Question: How can we replicate Tufte's implicit horizontal lines in R?

For example, the following is a good starting point:
'''
library(ggplot2)
ggplot(msleep, aes(x=order)) + stat_bin() + theme_bw()
'''
Removing the border line should be straightforward. The crucial point, overlaying the horizontal line with the bars, is unclear to me.
I imagine two approaches here:
1. Ad-hoc solution for this particular example
2. Suggestion how to incorporate it into a theme
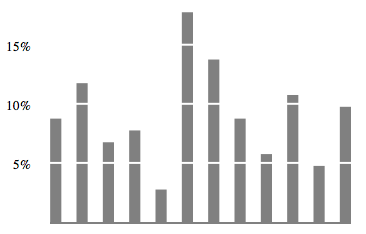
Answer: Not a big addition to @Andrie answer, but you can take an advantage of the package 'ggthemes' to make Tufte-sque plots with 'ggplot2'. Below, I'm using 'theme_tufte', change the font using 'extrafont' package, and use 'opts' to fine-tune all the other visual features:
'''
library(ggthemes)
library(extrafont)
ggplot(msleep, aes(x=order)) + stat_bin(width=0.6, fill="gray") +
theme_tufte(base_family="GillSans", base_size=16, ticks=F) +
theme(axis.line=element_blank(), axis.text.x=element_blank(),
axis.title=element_blank()) +
geom_hline(yintercept=seq(5, 20, 5), col="white", lwd=1.2)
'''